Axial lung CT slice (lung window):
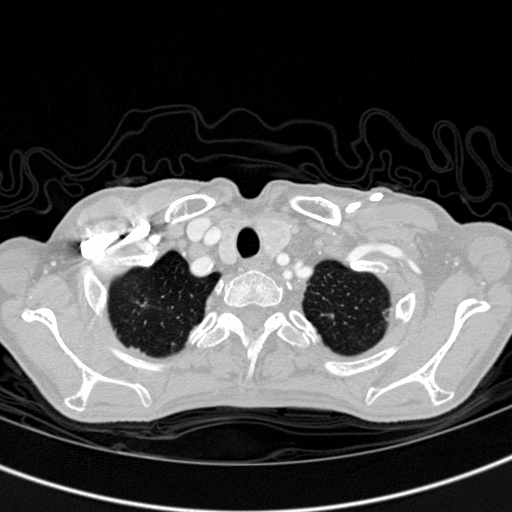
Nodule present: no